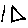
Label: triangle